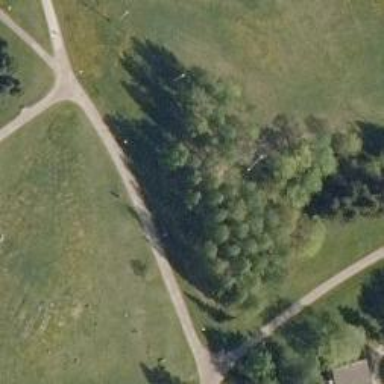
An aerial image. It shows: Disc golf basket.